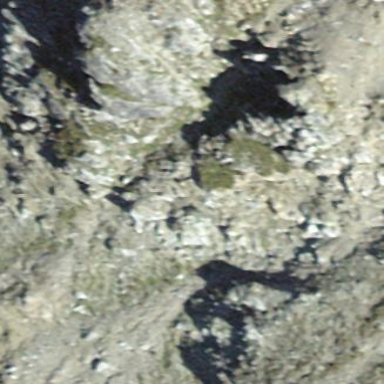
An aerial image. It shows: Landscape of bare rock.